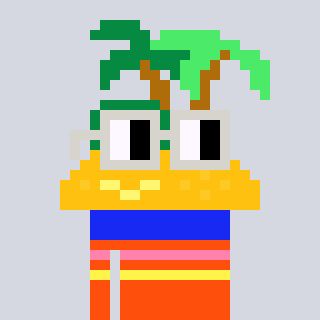
a pixel art character with square light gray glasses, a island-shaped head and a orange-colored body on a cool background